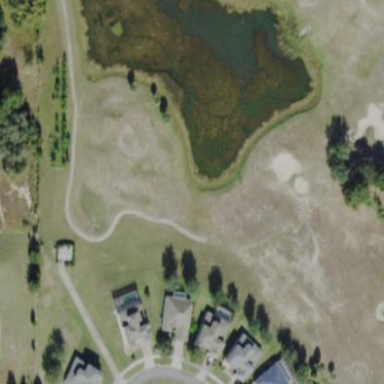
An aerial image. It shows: Water hazard on golf course. The hazard is natural water feature.